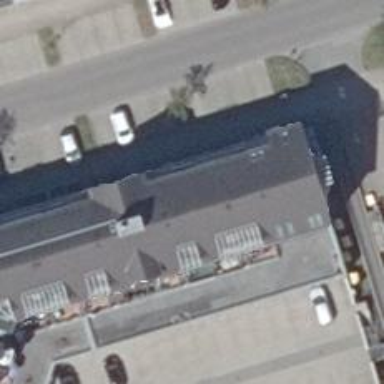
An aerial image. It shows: Furniture shop.